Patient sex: M
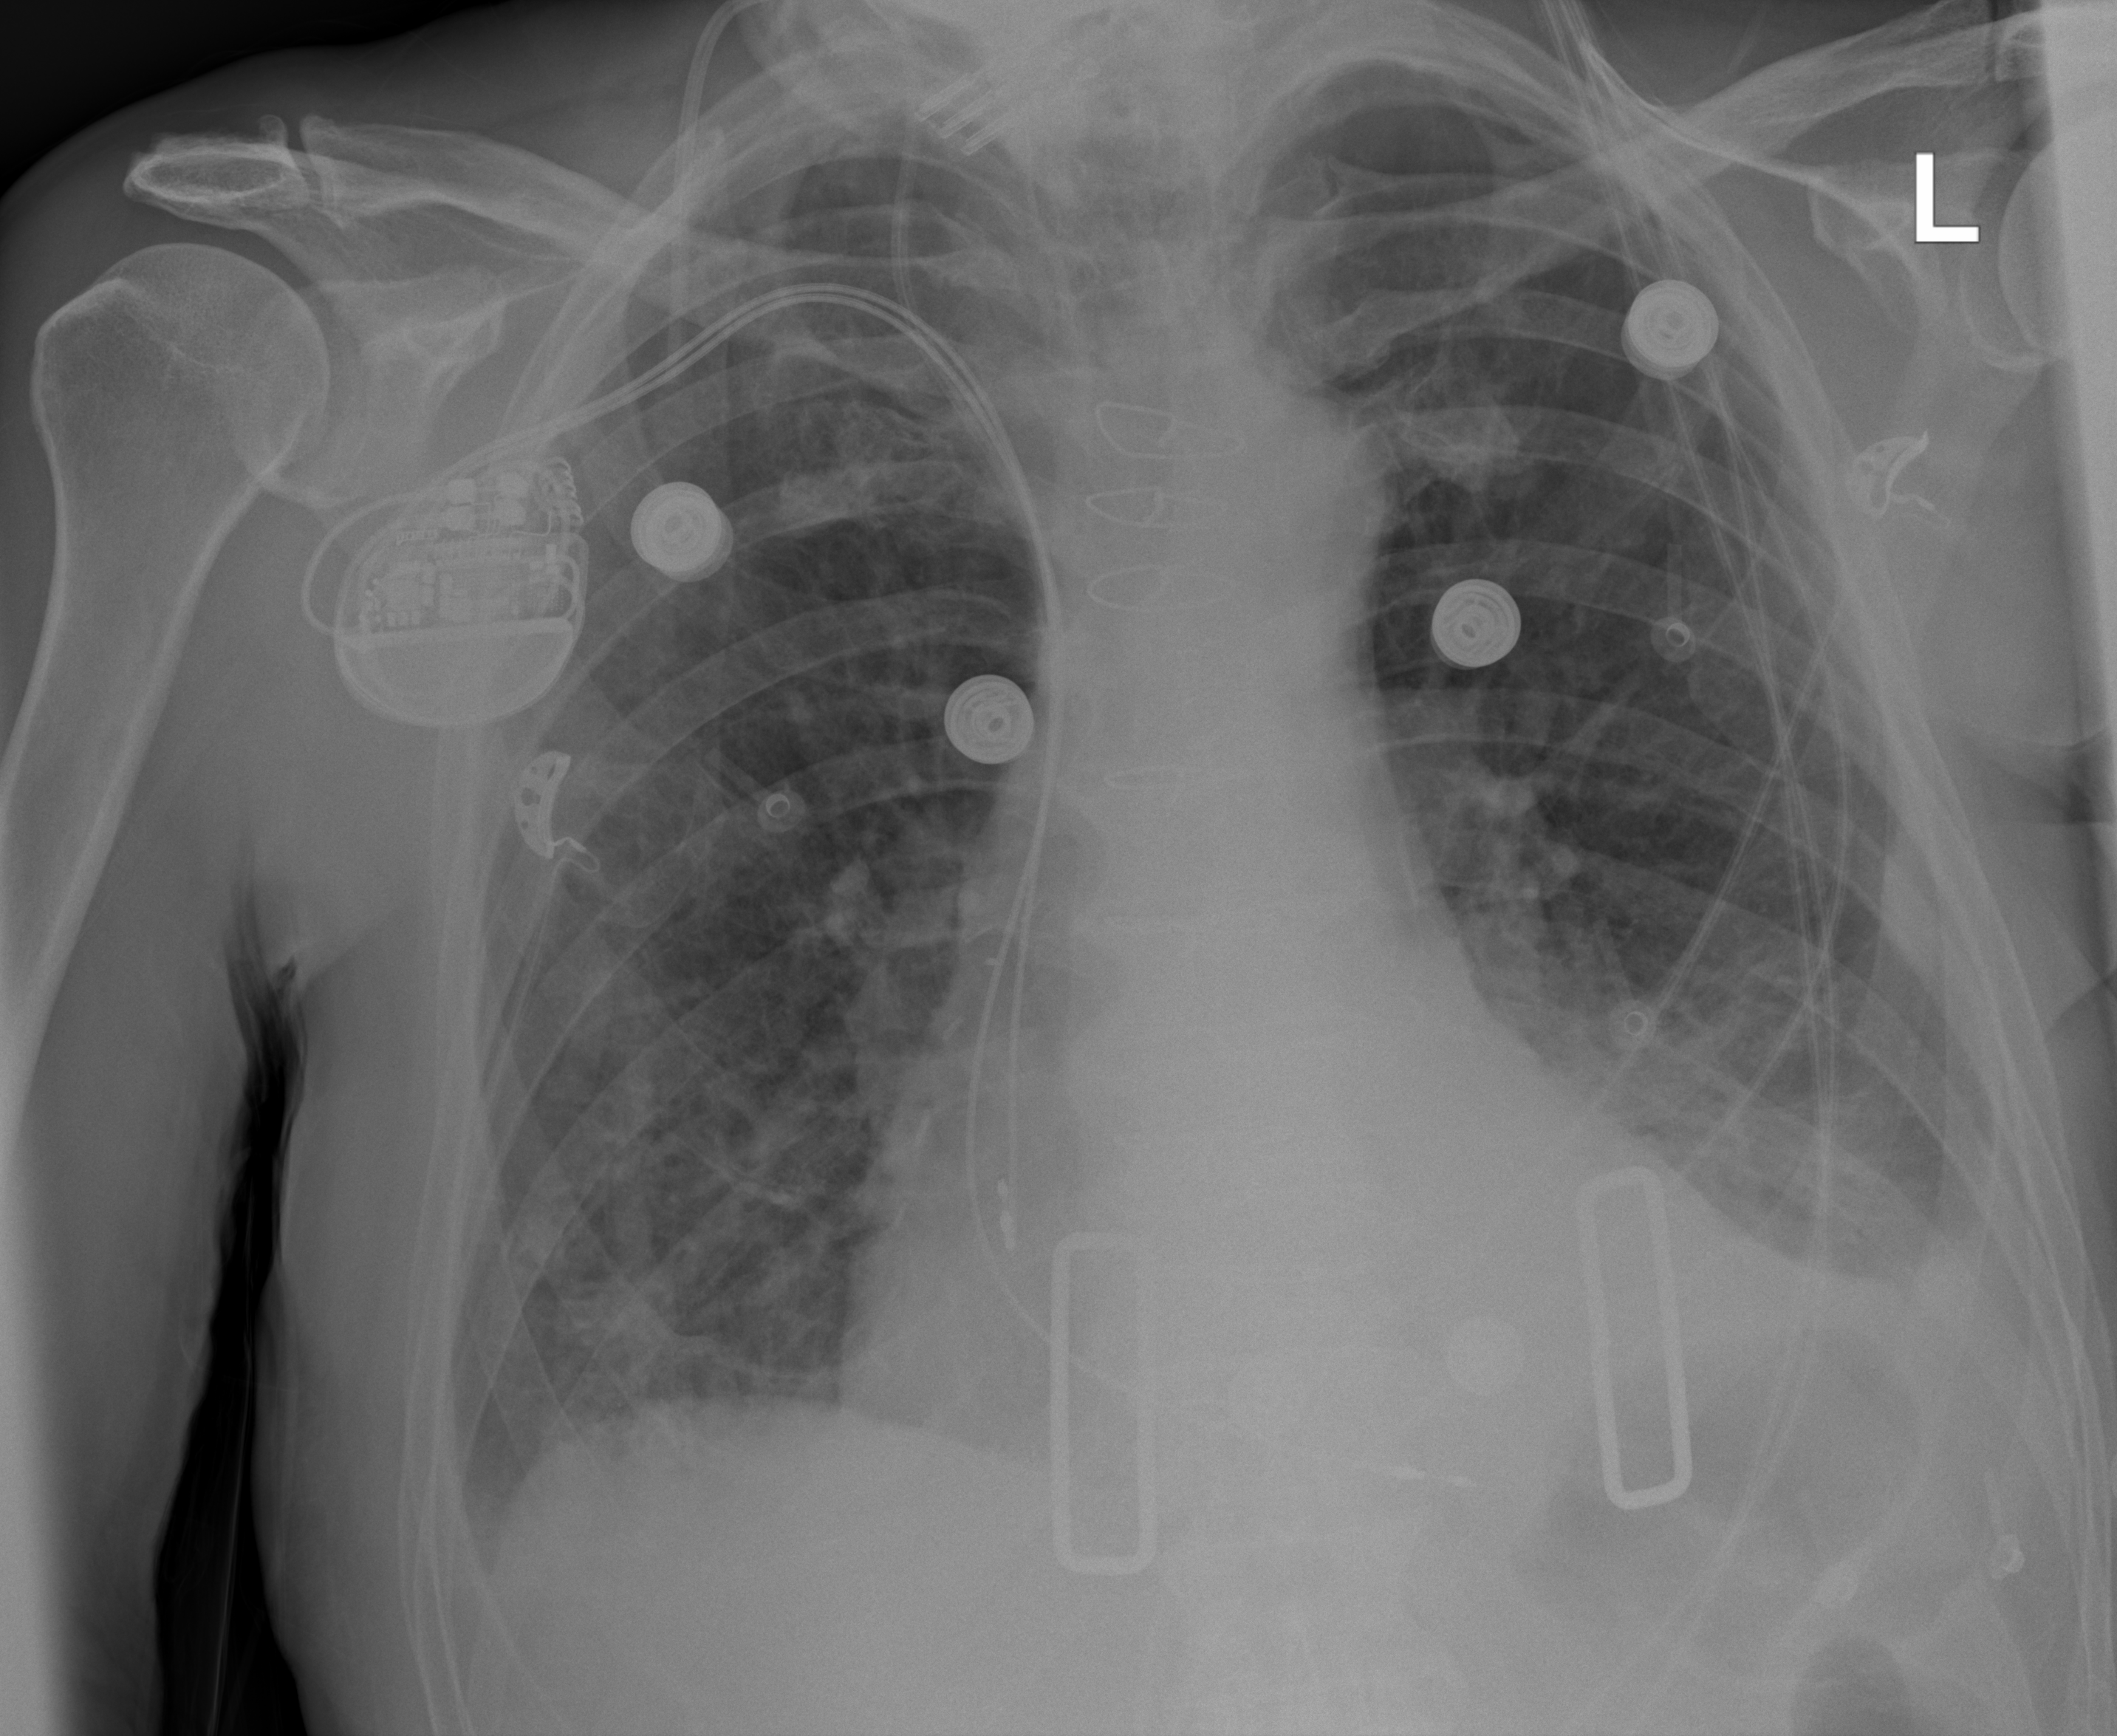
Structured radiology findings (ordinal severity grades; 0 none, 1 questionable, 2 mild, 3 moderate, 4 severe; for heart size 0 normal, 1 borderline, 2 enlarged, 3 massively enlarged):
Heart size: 0
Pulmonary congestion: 1
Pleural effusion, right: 0
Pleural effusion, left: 2
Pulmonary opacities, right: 0
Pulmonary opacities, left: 0
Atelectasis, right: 2
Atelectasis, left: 2